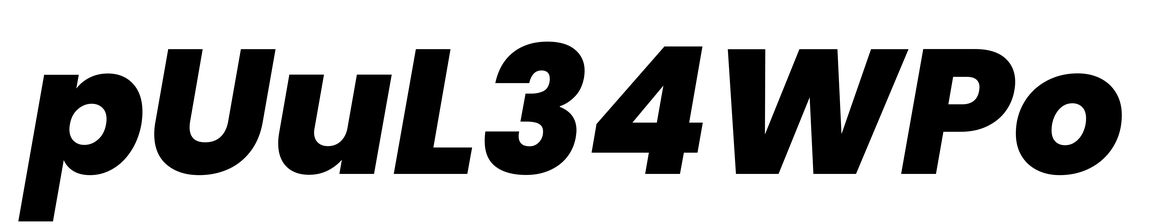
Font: Poppins-ExtraBoldItalic